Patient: sex M, age 75
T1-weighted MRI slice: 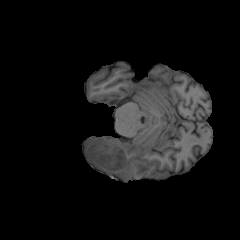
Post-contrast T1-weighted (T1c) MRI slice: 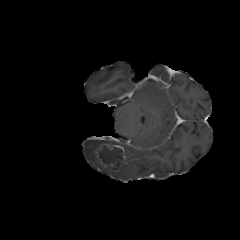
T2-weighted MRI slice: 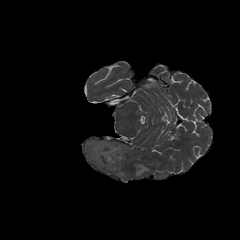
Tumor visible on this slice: yes
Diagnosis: Glioblastoma, IDH-wildtype
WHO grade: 4